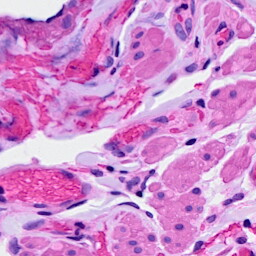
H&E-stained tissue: Ovarian